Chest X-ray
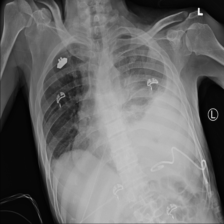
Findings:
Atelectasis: negative
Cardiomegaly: negative
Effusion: positive
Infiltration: negative
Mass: negative
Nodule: negative
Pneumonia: negative
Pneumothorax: positive
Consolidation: negative
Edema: negative
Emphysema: negative
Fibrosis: negative
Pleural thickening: negative
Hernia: negative